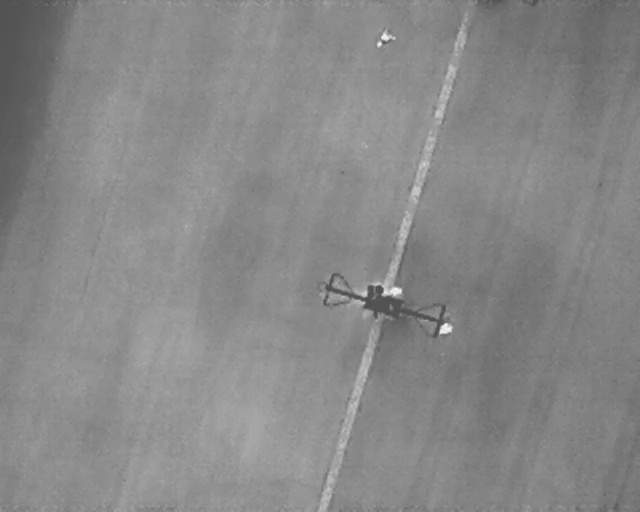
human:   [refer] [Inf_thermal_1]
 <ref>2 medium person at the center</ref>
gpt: <box>[[60, 54, 62, 58, 172], [68, 62, 70, 65, 2]]</box>